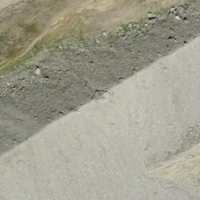
EUNIS habitat code: 48
Species observed at this site:
Gentiana terglouensis
Salix herbacea
Pontia callidice